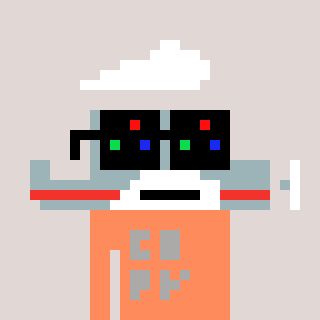
a pixel art character with square black sunglasses, a plane-shaped head and a peachy-colored body on a warm background